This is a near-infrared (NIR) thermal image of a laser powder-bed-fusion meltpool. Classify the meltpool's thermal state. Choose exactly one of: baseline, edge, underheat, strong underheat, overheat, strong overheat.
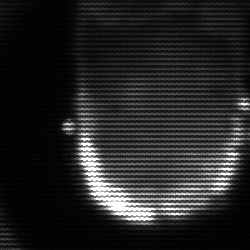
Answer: baseline